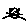
Label: cat